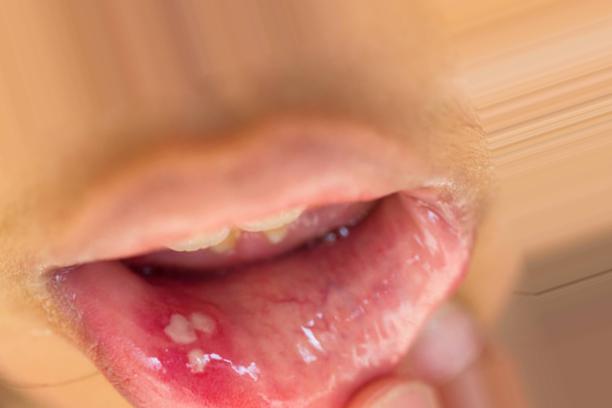
Condition: Mouth Ulcer